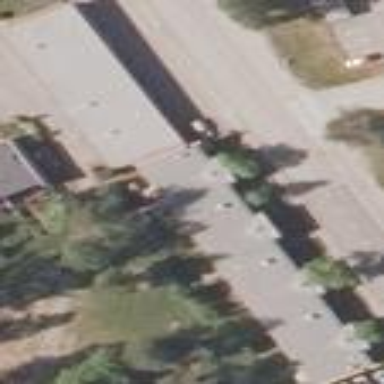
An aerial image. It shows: Terrace building.